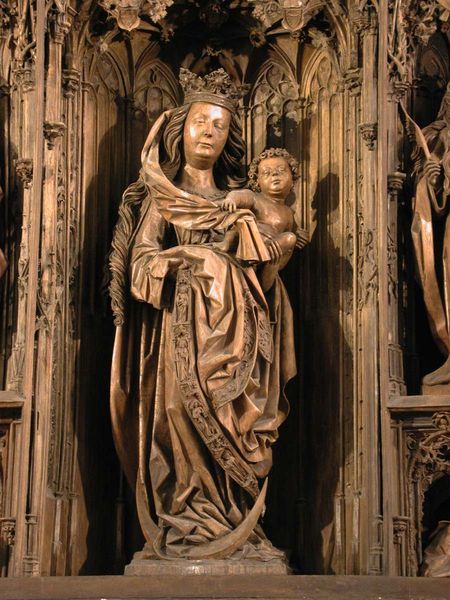
Titel: Lorch, Hochaltar in St. Martin
Künstler: Hans Bilder
Standort: Lorch, Pfarrkirche St. Martin (EU - D - RP)
Schlagwörter: nackt, umhang, fenster, frau, haar, holz, kleid, tuch, augen, falten, gesicht, sockel, kirche, gewand, haare, mantel, stoff, kind, diadem, gotik, krone, locken, skulptur, schwung, bordüre, nische, glaube, religion, mondsichel, kunst, kleinkind, schnitzerei, spitzbogen, christus, jesus, hüfte, baldachin, gothik, maria, madonna, kriche, jesuskind, muttergottes, s-schwung, maroa, gotishc, liebe frau